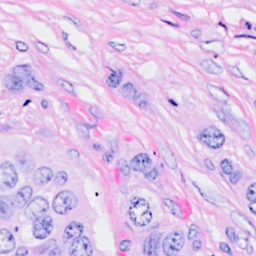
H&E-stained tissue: Breast